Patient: sex M, age 17
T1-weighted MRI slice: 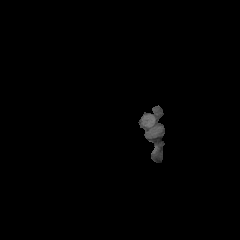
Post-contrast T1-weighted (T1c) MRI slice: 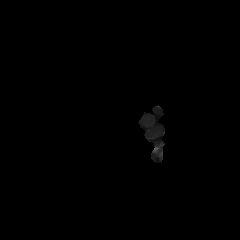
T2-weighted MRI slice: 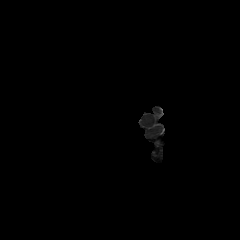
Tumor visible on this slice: no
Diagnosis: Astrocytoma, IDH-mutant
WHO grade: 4